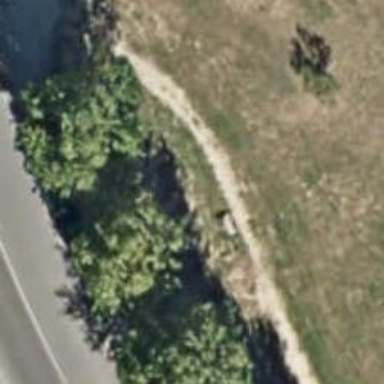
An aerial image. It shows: Unpaved footway.